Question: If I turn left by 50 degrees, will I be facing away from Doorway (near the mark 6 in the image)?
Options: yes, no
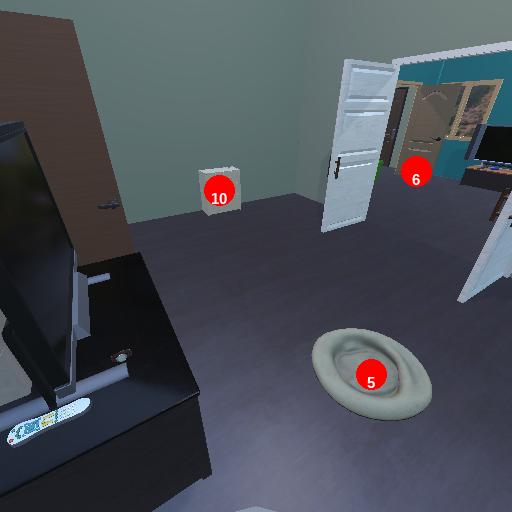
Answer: yes